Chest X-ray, AP view. Patient: 58 years old, sex F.
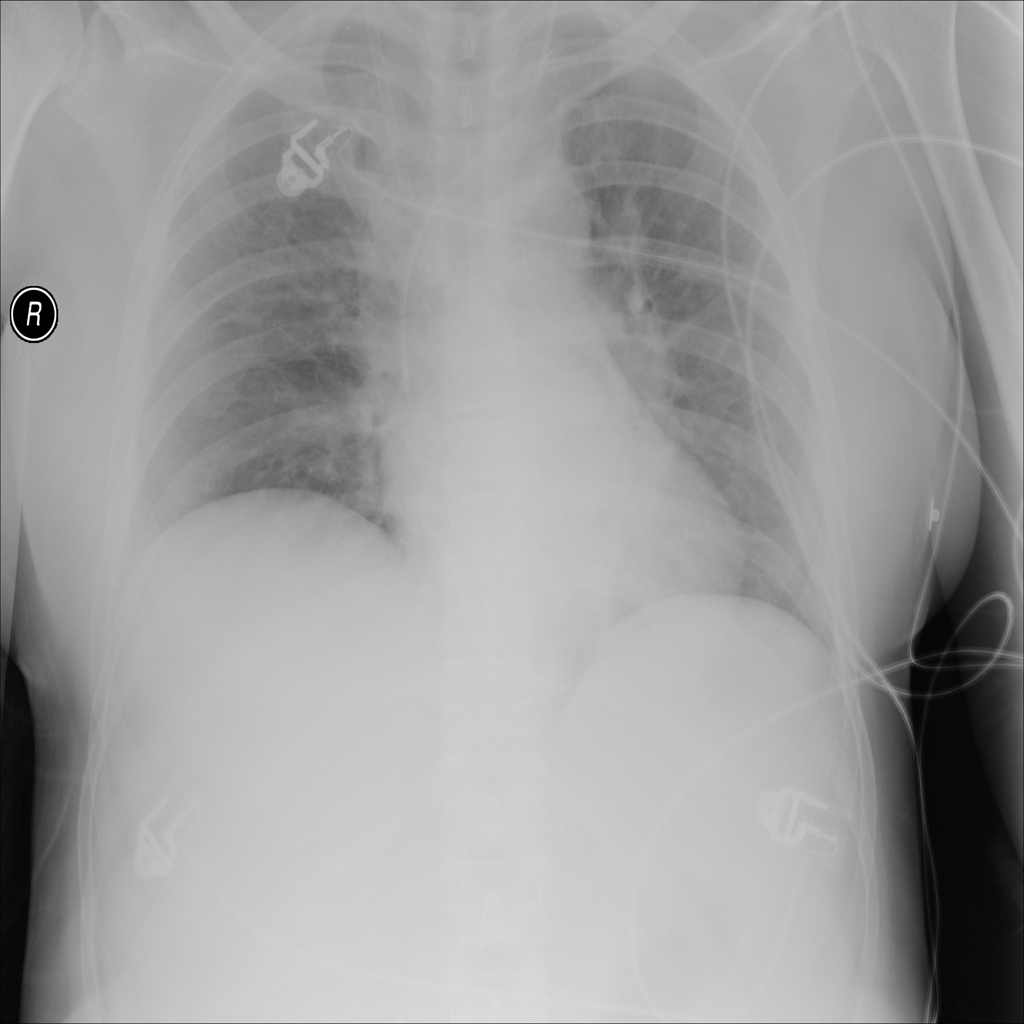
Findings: No Finding